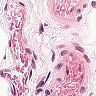
Metastatic tissue present: no